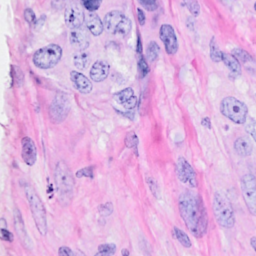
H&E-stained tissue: Breast